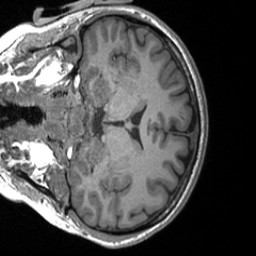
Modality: T1w
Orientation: coronal